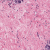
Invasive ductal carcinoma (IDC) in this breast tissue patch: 0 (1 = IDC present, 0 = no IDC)